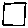
Label: square